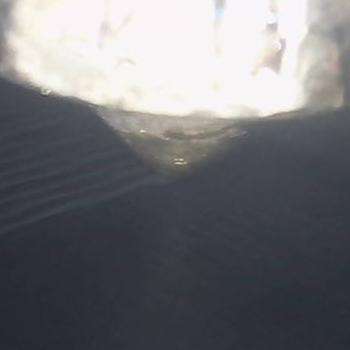
Flow rate: 33%